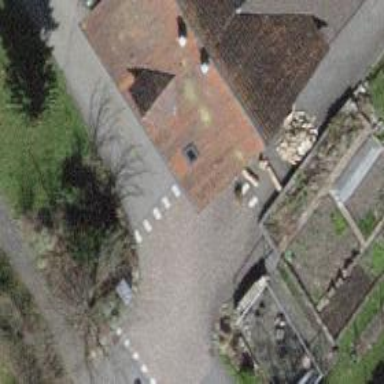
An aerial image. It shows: Bollard.